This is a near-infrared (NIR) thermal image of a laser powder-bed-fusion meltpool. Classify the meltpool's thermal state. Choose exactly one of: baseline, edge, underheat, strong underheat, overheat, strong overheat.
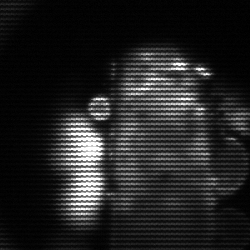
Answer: strong underheat